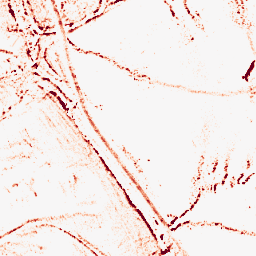
Category: morphological
Decomposition family: morphological_rect
Decomposition parameters: operation: opening
width: 5
height: 5
Upsampling method: cubic_mitchell
Upsampling parameters: scale: 4
Upsampling scale: 4